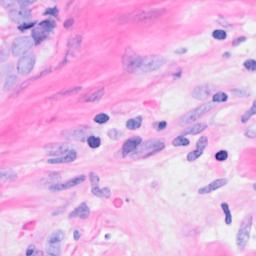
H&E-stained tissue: Breast